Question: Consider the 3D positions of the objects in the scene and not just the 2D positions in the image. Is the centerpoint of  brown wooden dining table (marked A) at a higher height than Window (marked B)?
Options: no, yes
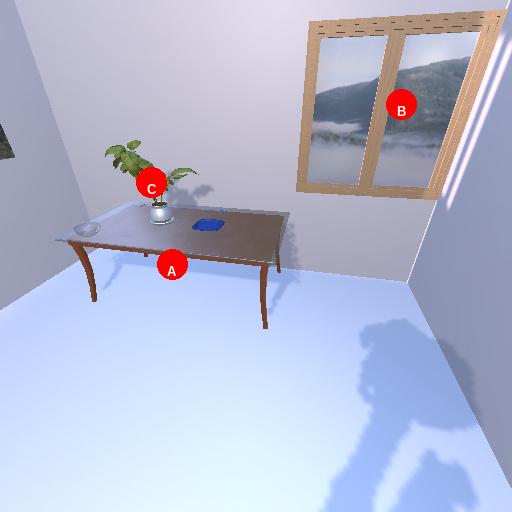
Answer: no